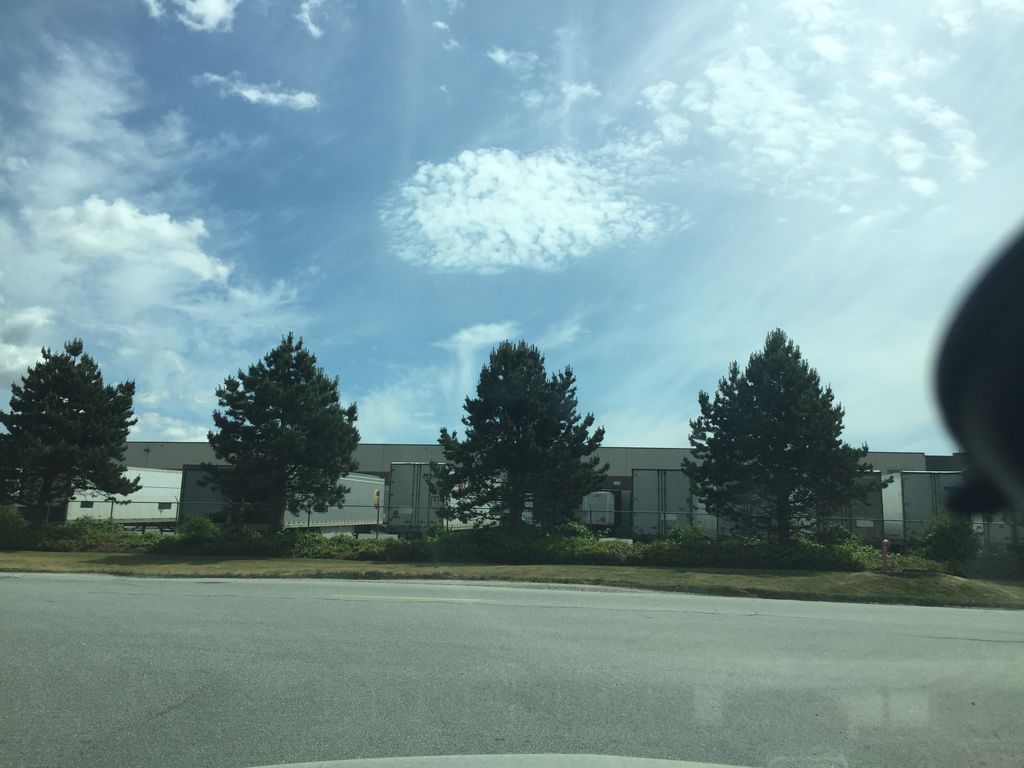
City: vancouver